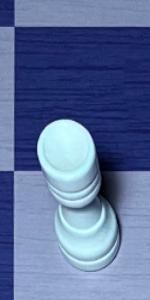
Label: Rook_White